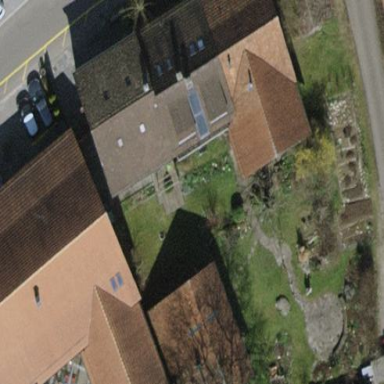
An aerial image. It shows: Building with tiled roof.